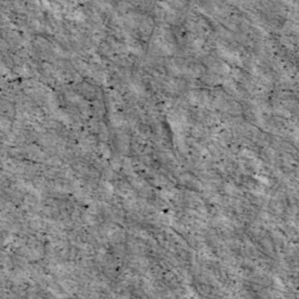
Label: non_frost